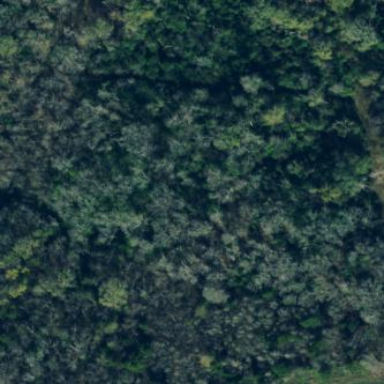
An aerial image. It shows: Mixed woodland with variety of leaf types and cycles.